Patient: sex F, age 60
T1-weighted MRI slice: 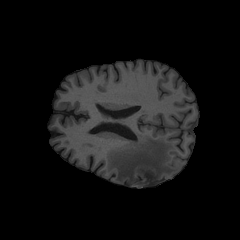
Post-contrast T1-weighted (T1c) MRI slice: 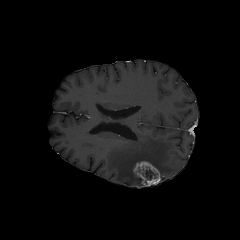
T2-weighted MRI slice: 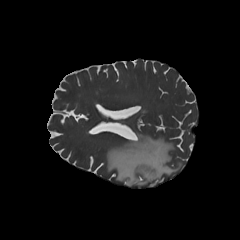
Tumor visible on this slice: yes
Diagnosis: Glioblastoma, IDH-wildtype
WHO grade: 4